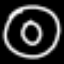
Label: donut